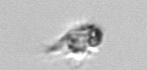
Label: Mesodinium